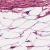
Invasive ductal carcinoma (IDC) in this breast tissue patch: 0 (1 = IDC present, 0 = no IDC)